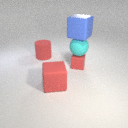
small red rubber cube below large blue rubber cube